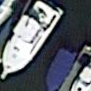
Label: Civil_yacht